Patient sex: F
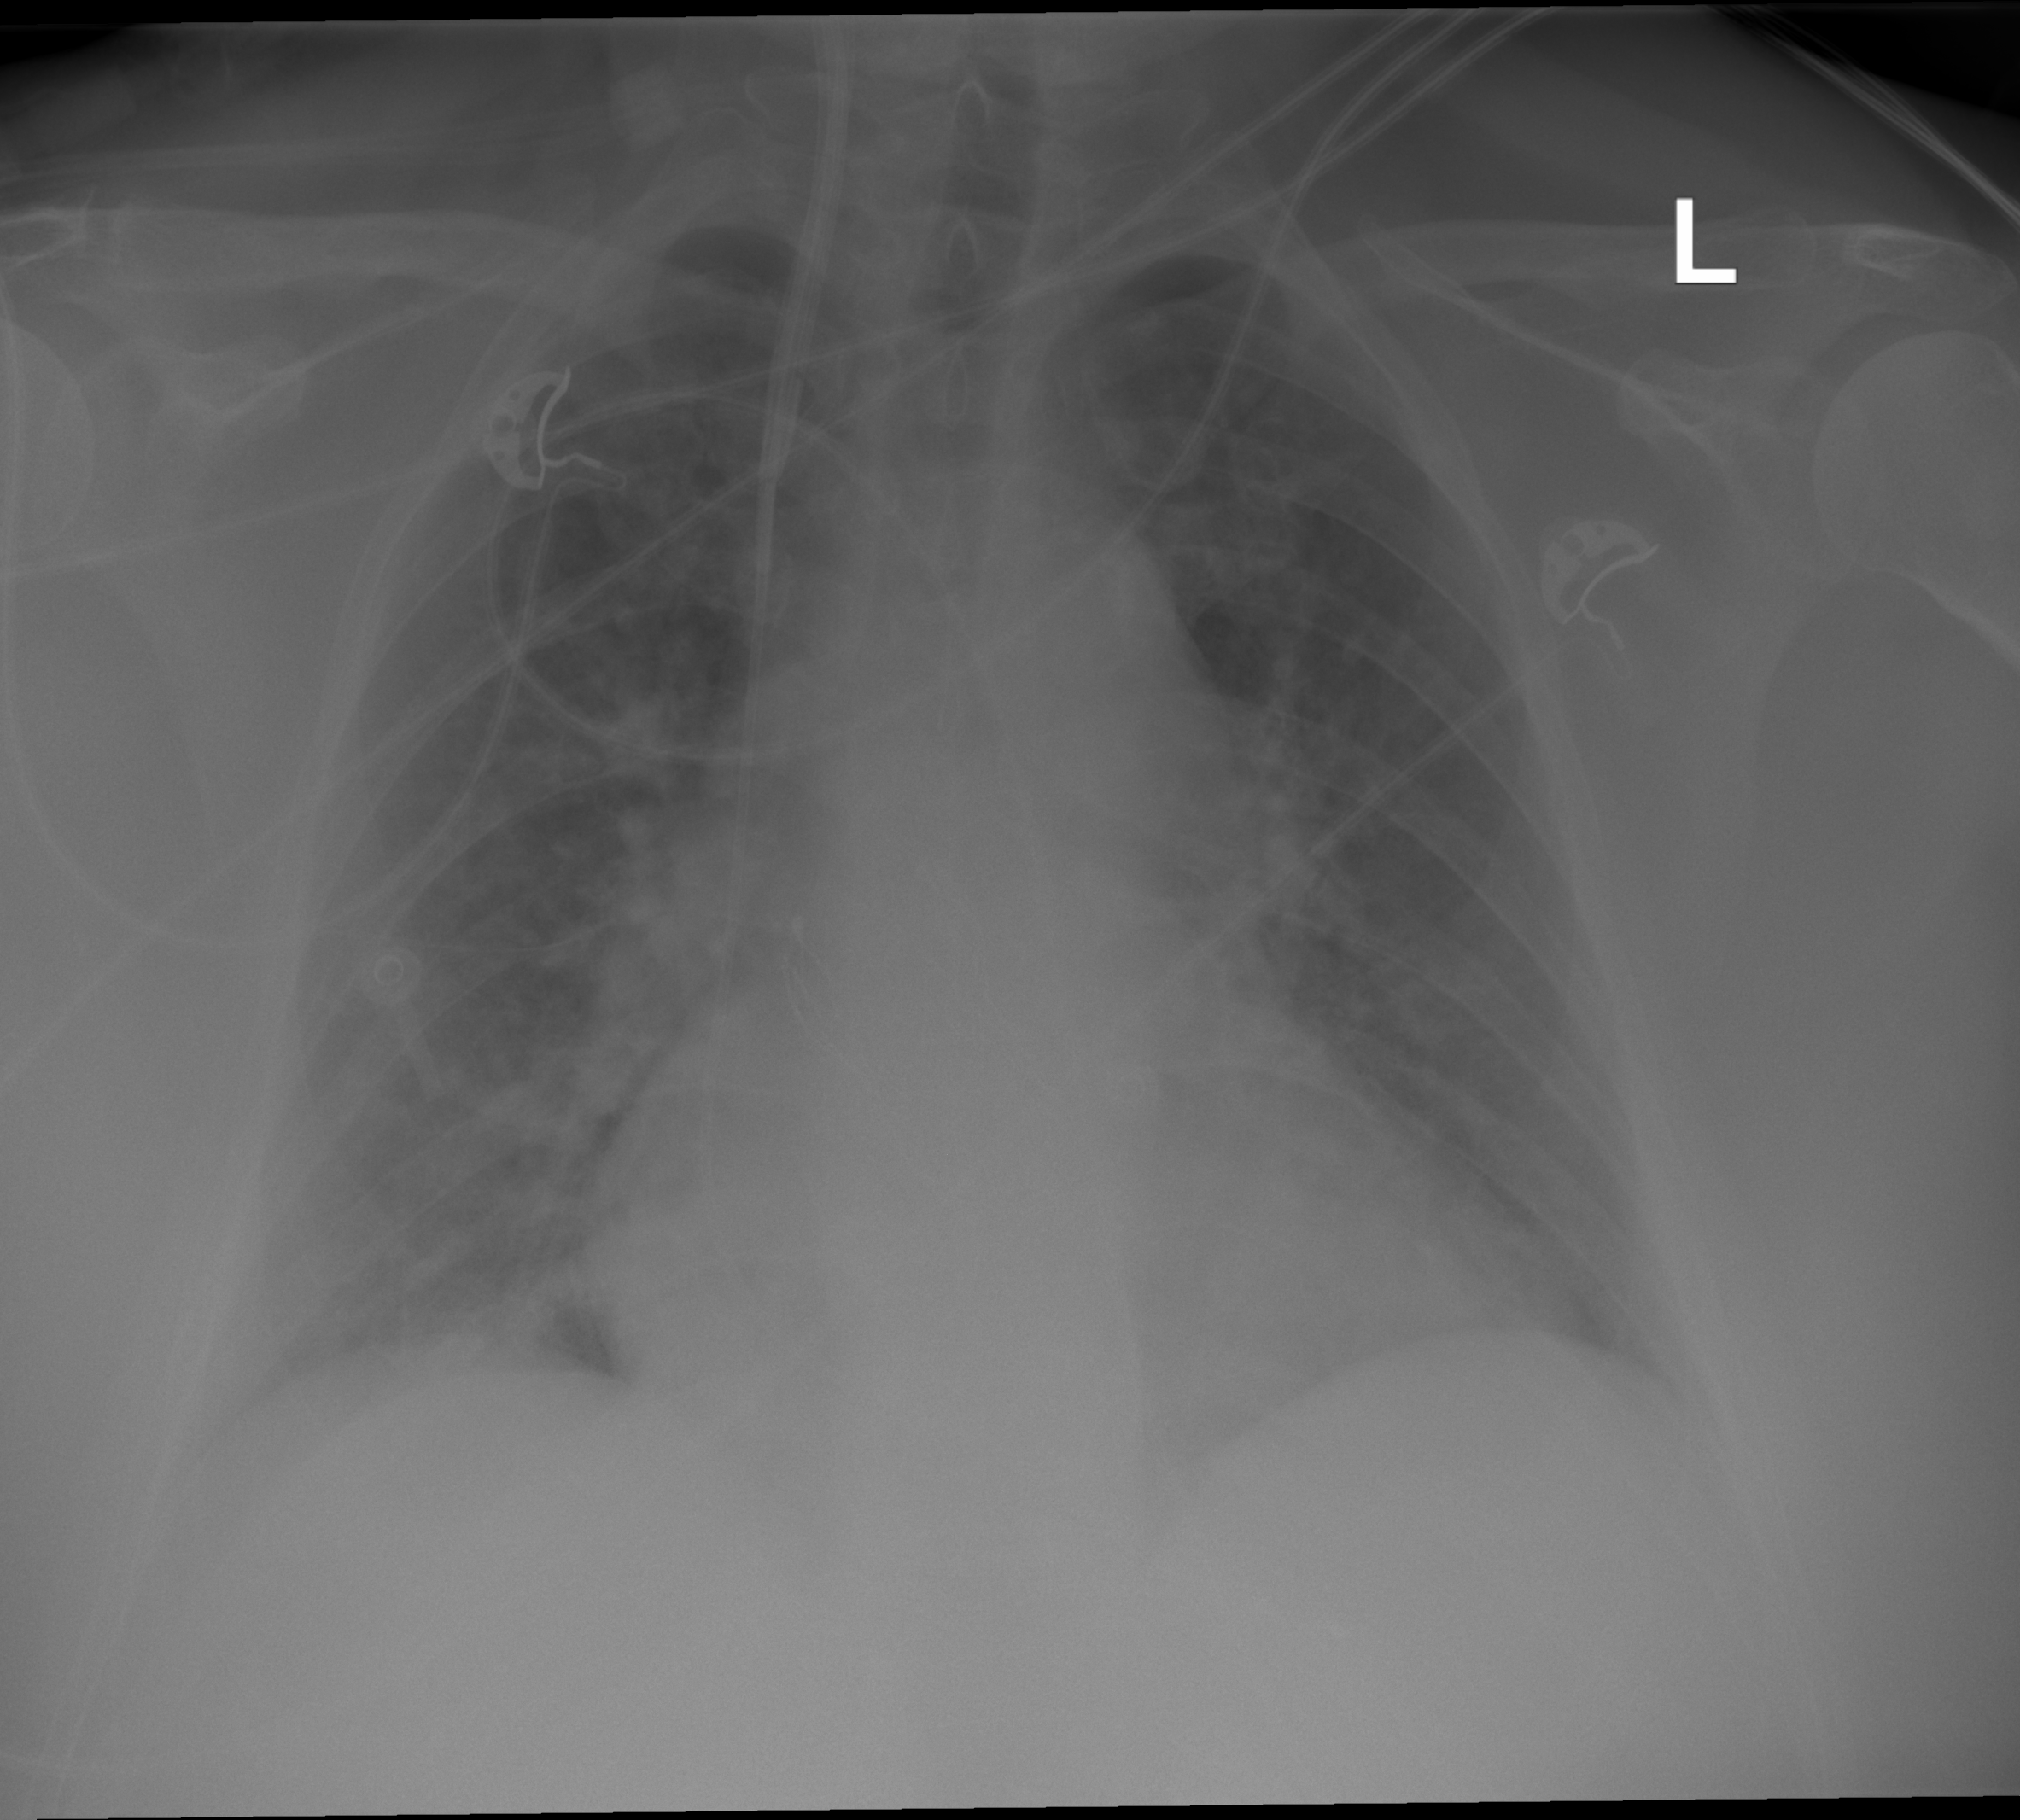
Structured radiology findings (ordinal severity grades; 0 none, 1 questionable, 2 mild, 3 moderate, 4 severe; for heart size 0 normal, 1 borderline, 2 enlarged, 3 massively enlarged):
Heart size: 2
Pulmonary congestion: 3
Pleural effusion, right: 0
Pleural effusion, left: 0
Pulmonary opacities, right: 0
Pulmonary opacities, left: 0
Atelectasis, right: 0
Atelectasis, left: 0